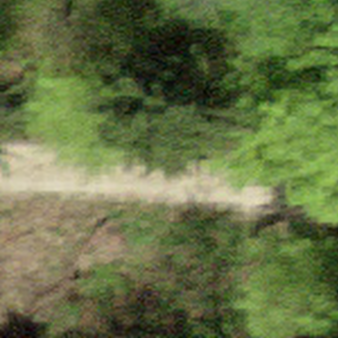
Label: other